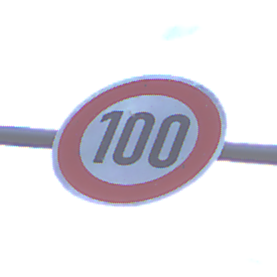
Verkehrszeichen: Geschwindigkeit100
Umgebung: Outdoor, Suburban
Tageszeit: SunriseSunset
Wetter: PartlyCloudy
Licht: Natural
Jahreszeit: NotSpecified
Kontrast: LowContrast